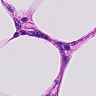
Metastatic tissue present: no